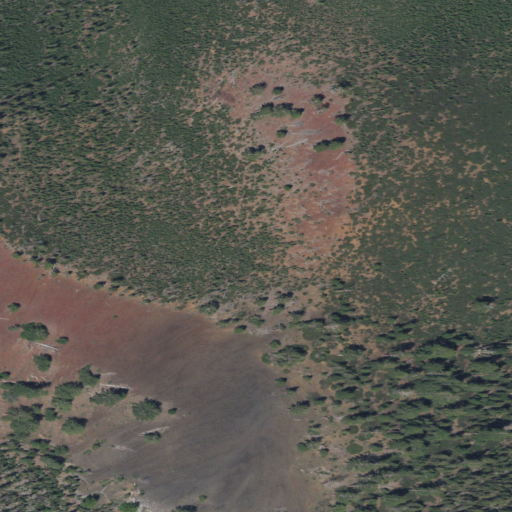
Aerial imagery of mountain in Oregon named Lowullo Butte containing evergreen forest, shrub, and grassland